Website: bh-photo
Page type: gifting
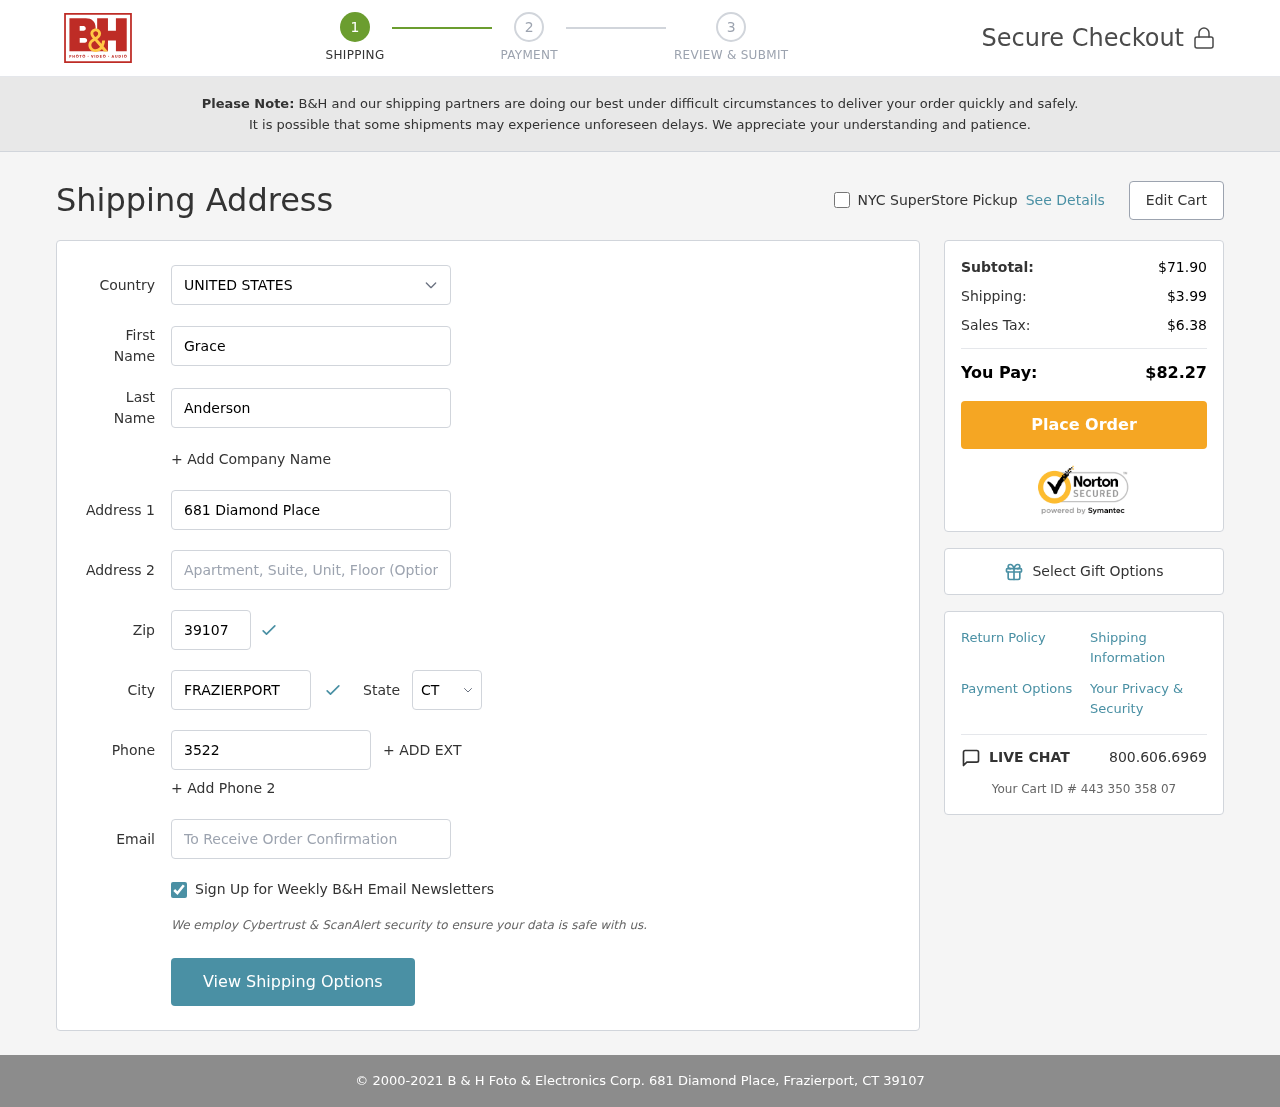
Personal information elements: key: PII_CITY
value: Frazierport
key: PII_COUNTRY
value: United States
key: PII_EMAIL
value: ganderson@gmail.com
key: PII_FIRSTNAME
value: Grace
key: PII_LASTNAME
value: Anderson
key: PII_PHONE
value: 3522918695
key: PII_POSTCODE
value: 39107
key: PII_STATE_ABBR
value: CT
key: PII_STREET
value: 681 Diamond Place
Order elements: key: ORDER_SUBTOTAL
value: $71.90
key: ORDER_SHIPPING_COST
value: $3.99
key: ORDER_TAX
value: $6.38
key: ORDER_TOTAL
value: $82.27
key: ORDER_ID
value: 443 350 358 07